Interaction volume radius: 5 \u00c5
Interaction volume height: 20 \u00c5
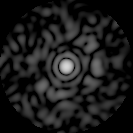
Disorder parameter: 0.7665